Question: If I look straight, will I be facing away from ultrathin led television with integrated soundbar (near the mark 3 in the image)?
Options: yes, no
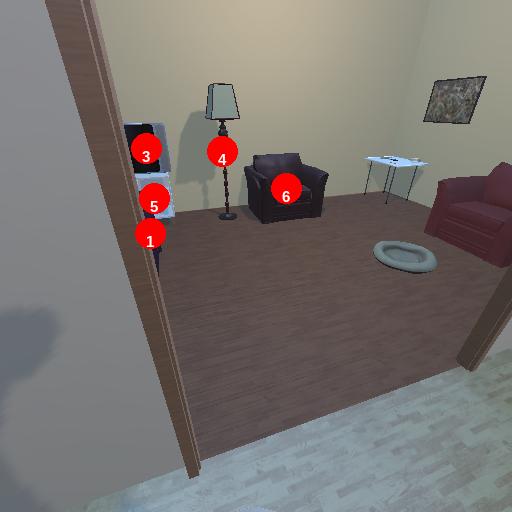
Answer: yes